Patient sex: F
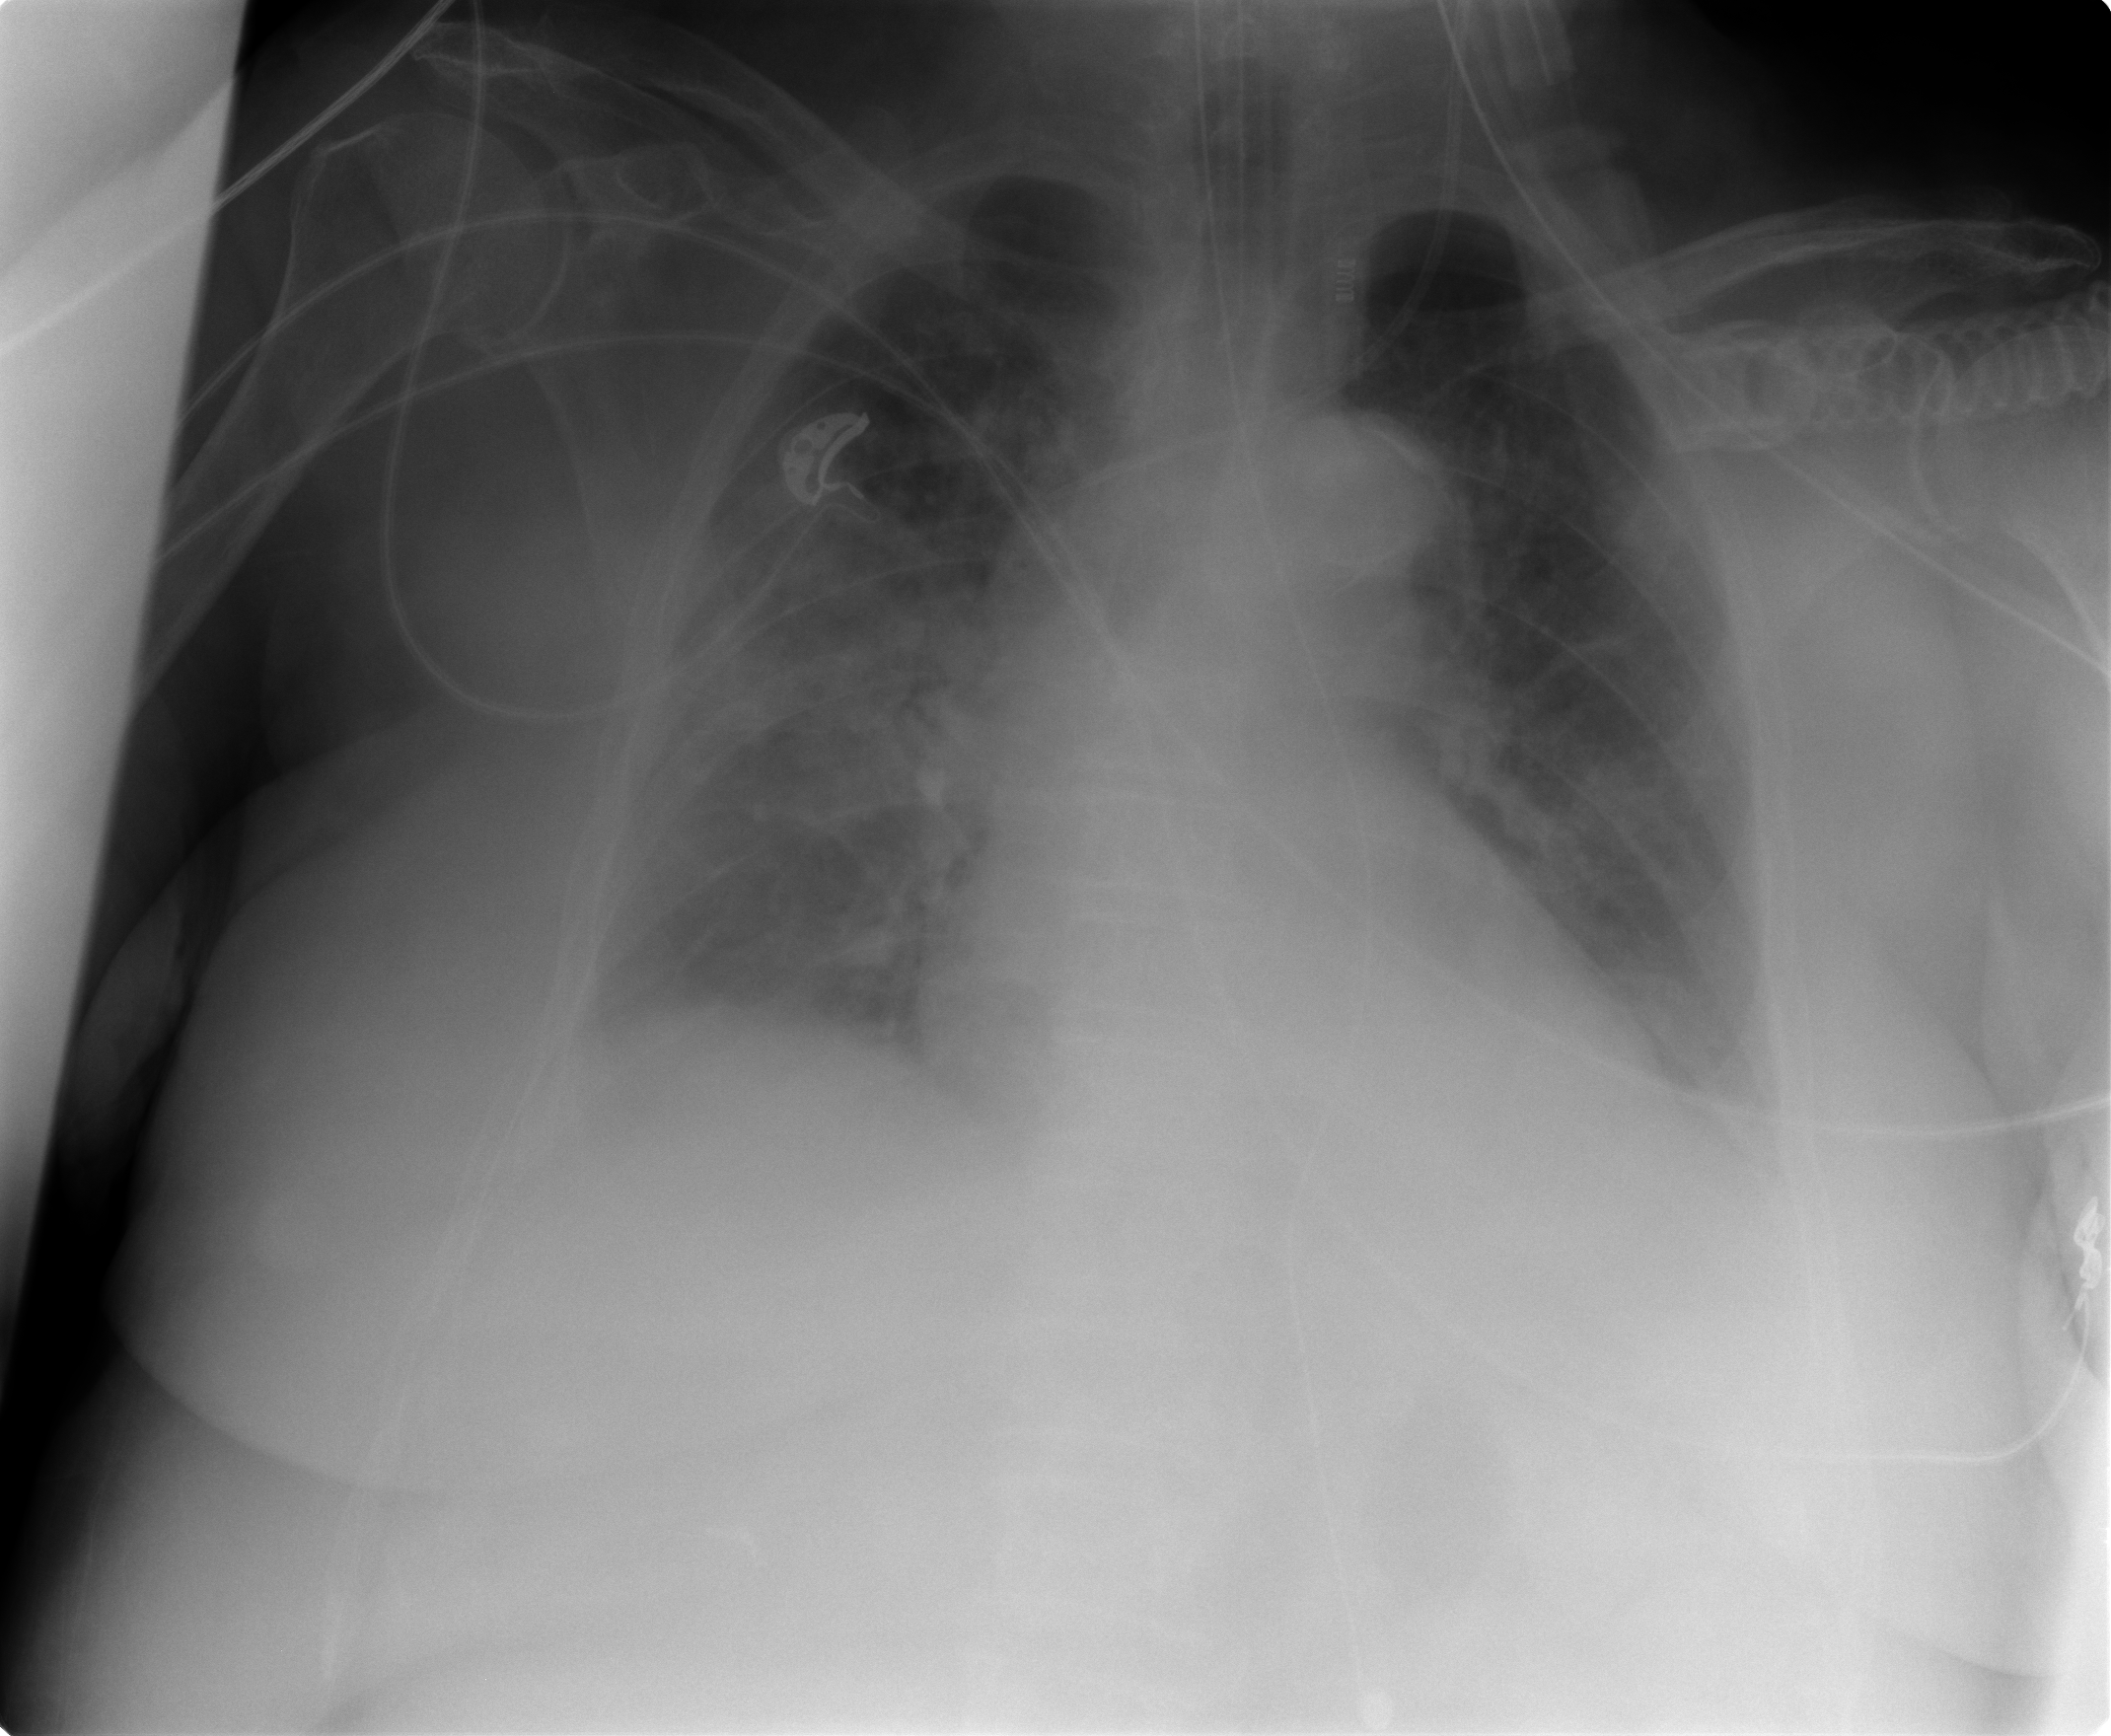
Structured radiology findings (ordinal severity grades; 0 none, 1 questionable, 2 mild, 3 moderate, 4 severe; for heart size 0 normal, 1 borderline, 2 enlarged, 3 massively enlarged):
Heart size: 0
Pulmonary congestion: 2
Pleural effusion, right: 2
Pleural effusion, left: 2
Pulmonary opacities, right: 2
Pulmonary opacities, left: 2
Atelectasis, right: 2
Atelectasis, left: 2